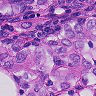
Metastatic tissue present: yes